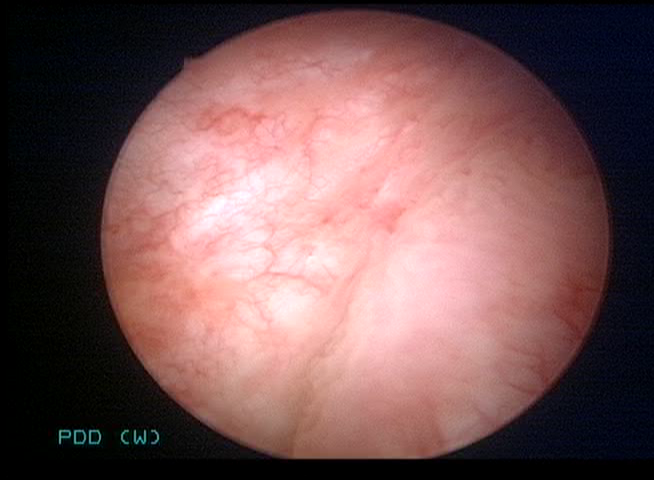
Modality: WLC
Class: Normal mucosa
Bladder cancer association: No